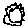
Label: sun